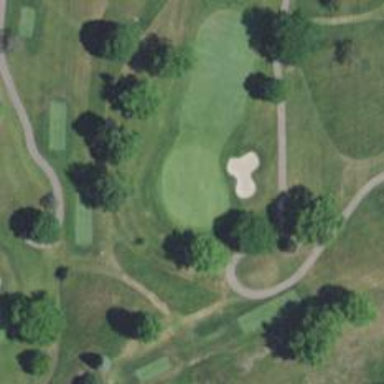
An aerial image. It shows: Golf hole.